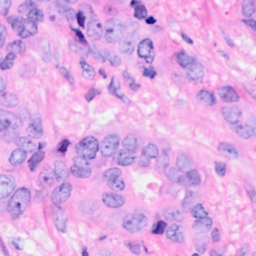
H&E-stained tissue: Breast